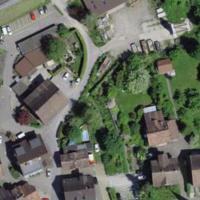
EUNIS habitat code: 54
Species observed at this site:
Acer pseudoplatanus
Filipendula ulmaria